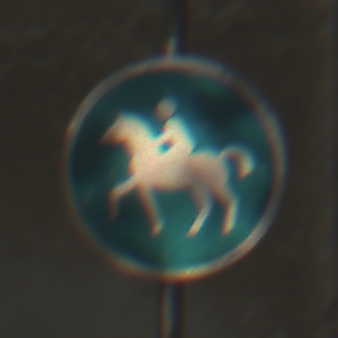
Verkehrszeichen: Reitweg
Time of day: Midday
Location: Outdoor (Urban)
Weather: Clear
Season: NotSpecified
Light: Natural